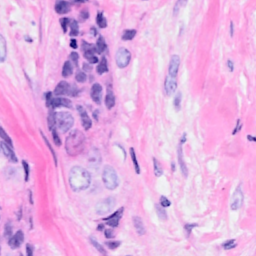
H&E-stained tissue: Breast